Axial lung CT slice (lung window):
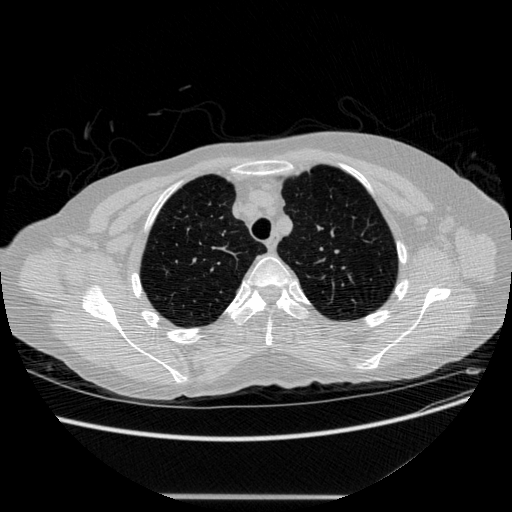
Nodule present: no